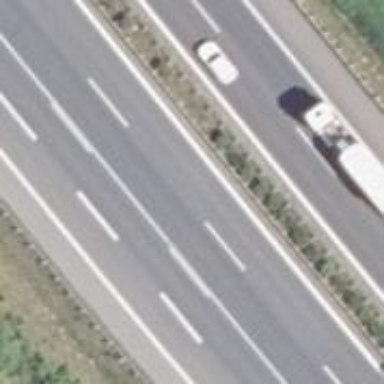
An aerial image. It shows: View of motorway.